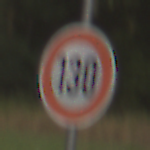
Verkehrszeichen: Geschwindigkeit130
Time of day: SunriseSunset
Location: Outdoor (Nature)
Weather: PartlyCloudy
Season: NotSpecified
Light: Natural